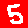
Digit: 5